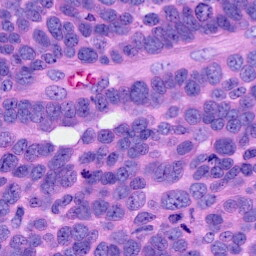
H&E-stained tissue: Ovarian